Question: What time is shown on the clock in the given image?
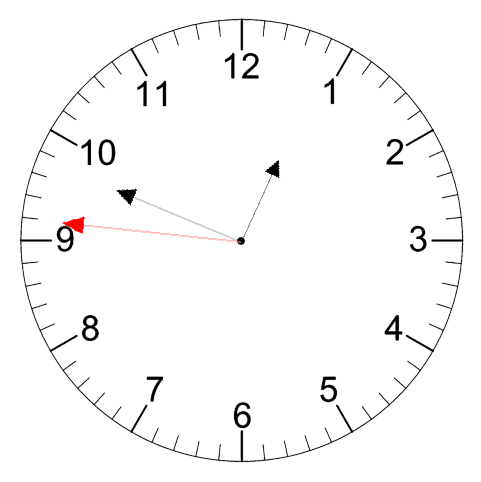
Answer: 12:48:46